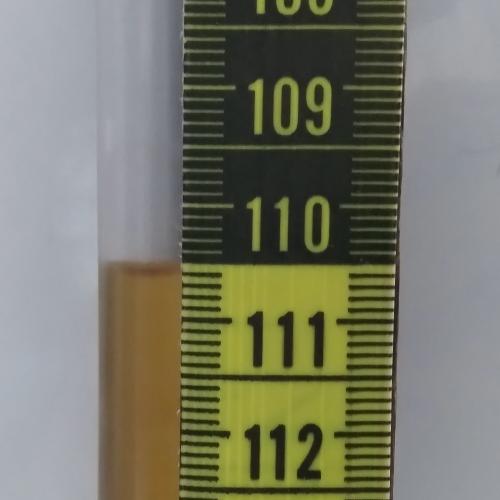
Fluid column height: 110.6 cm